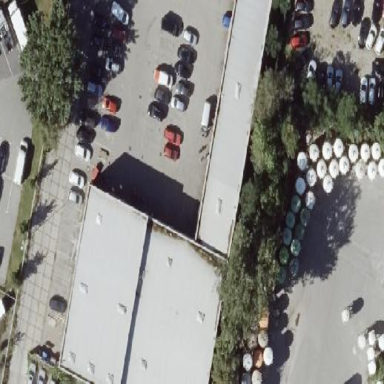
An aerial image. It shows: Building used as car repair shop.